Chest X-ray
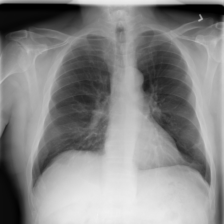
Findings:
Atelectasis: positive
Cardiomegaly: negative
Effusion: negative
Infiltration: negative
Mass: negative
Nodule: negative
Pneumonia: negative
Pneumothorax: negative
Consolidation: negative
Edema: negative
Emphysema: negative
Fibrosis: negative
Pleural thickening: negative
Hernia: negative